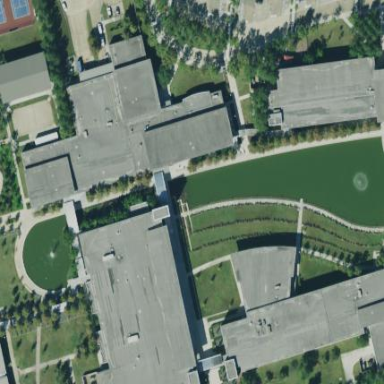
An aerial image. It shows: College building.